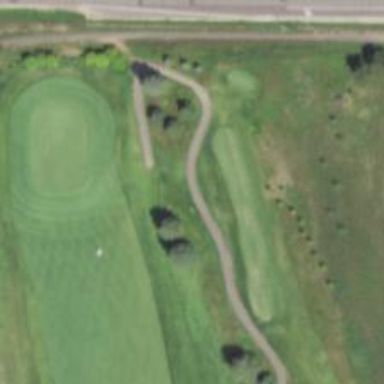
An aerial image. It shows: Path for both roads and golfers.